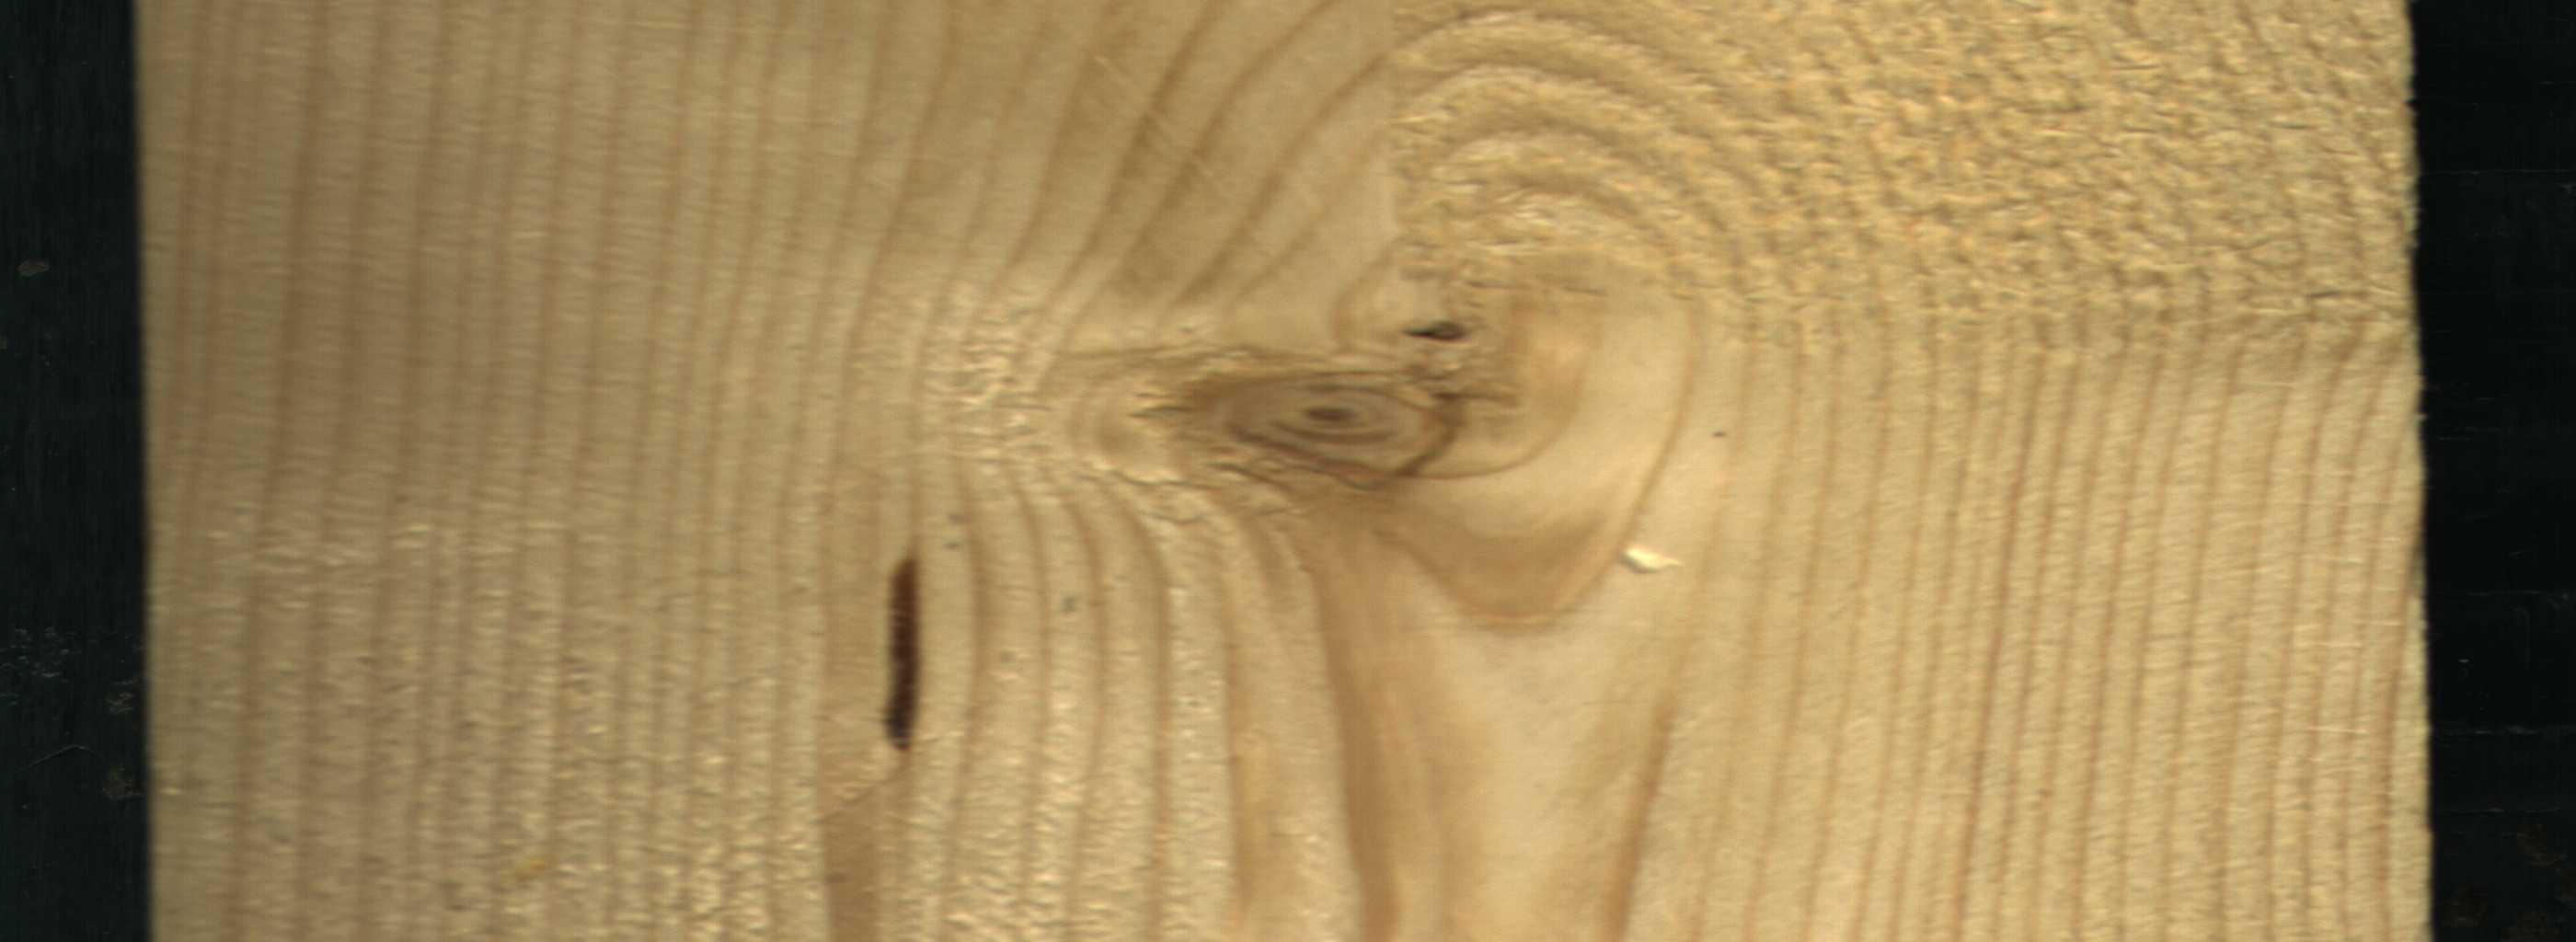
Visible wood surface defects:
resin
Live_Knot
Live_Knot